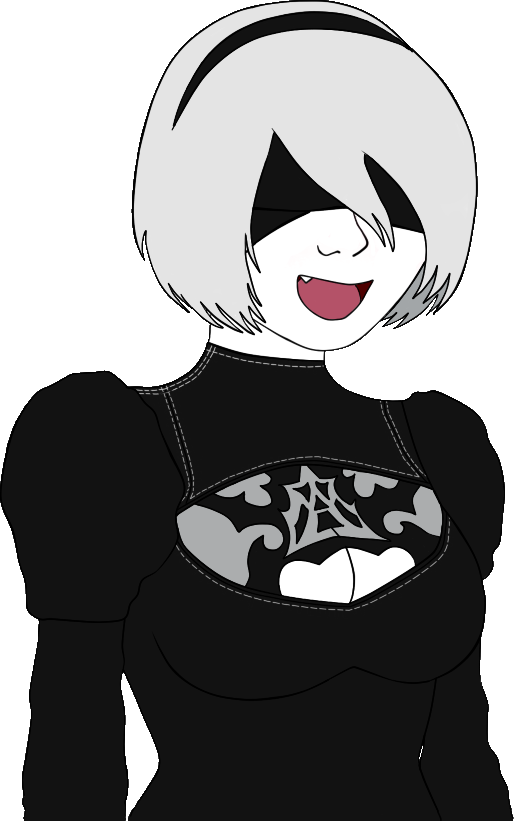
Label: 5_Tomboy